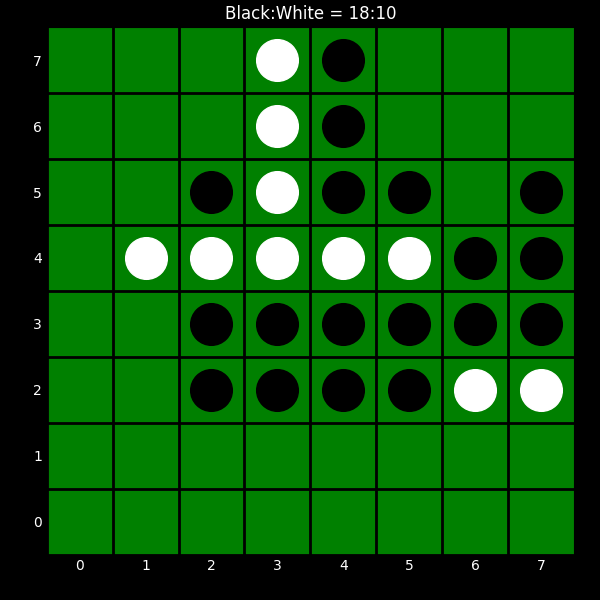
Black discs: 18
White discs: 10